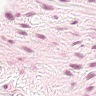
Metastatic tissue present: no